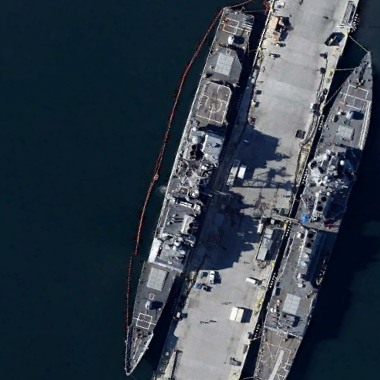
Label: cruiser